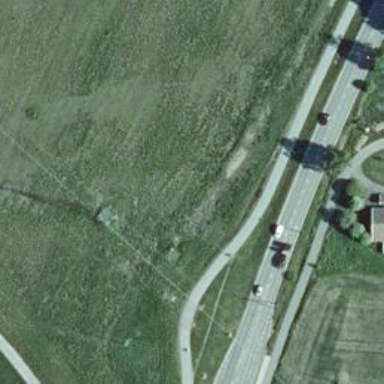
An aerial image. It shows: Asphalt cycleway.